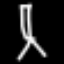
Label: The Eiffel Tower